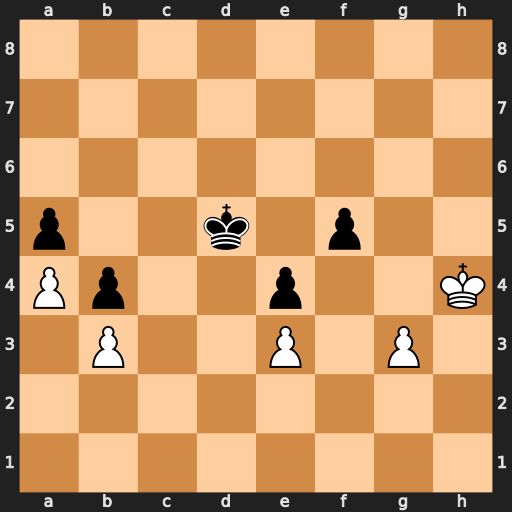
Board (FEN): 8/8/8/p2k1p2/Pp2p2K/1P2P1P1/8/8
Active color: w
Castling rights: -
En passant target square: -
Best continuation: Kh5 Kd6 Kh6